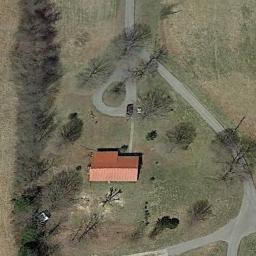
Label: residential